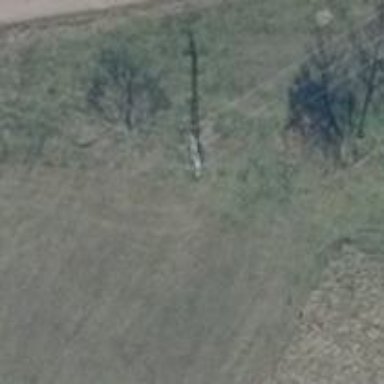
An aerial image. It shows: Power pole.